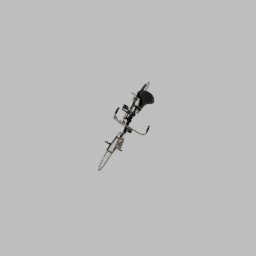
Label: mechanical